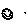
Label: smiley face